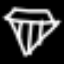
Label: diamond